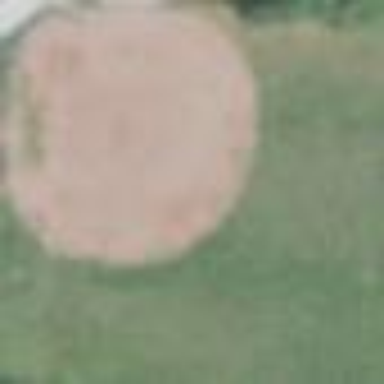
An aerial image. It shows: Baseball pitch with dirt and grass surface for leisure land activities.